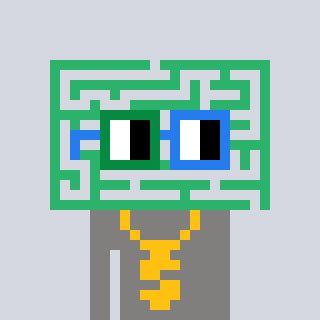
a pixel art character with square green and blue glasses, a maze-shaped head and a bluegrey-colored body on a cool background